Question: I am using the 'BackgroundWorker' to do some heavy stuff in the background so that the UI does not become unresponsive.
But today I noticed that when I run my program, only one of the two CPUs is being used.
Is there any way to use CPUs with the 'BackgroundWorker'?

Here is my simplified code, just if you are curious!
---
'''
private System.ComponentModel.BackgroundWorker bwPatchApplier;
this.bwPatchApplier.WorkerReportsProgress = true;
this.bwPatchApplier.DoWork += new System.ComponentModel.DoWorkEventHandler(this.bwPatchApplier_DoWork);
this.bwPatchApplier.ProgressChanged += new System.ComponentModel.ProgressChangedEventHandler(this.bwPatchApplier_ProgressChanged);
this.bwPatchApplier.RunWorkerCompleted += new System.ComponentModel.RunWorkerCompletedEventHandler(this.bwPatchApplier_RunWorkerCompleted);
'''
---
'''
private void bwPatchApplier_DoWork(object sender, DoWorkEventArgs e)
{
string pc1WorkflowName;
string pc2WorkflowName;
if (!GetWorkflowSettings(out pc1WorkflowName, out pc2WorkflowName)) return;
int progressPercentage = 0;
var weWorkspaces = (List<WEWorkspace>) e.Argument;
foreach (WEWorkspace weWorkspace in weWorkspaces)
{
using (var spSite = new SPSite(weWorkspace.SiteId))
{
foreach (SPWeb web in spSite.AllWebs)
{
using (SPWeb spWeb = spSite.OpenWeb(web.ID))
{
PrintHeader(spWeb.ID, spWeb.Title, spWeb.Url, bwPatchApplier);
try
{
for (int index = 0; index < spWeb.Lists.Count; index++)
{
SPList spList = spWeb.Lists[index];
if (spList.Hidden) continue;
string listName = spList.Title;
if (listName.Equals("PC1") || listName.Equals("PC2"))
{
#region STEP 1
// STEP 1: Remove Workflow
#endregion
#region STEP 2
// STEP 2: Add Events: Adding & Updating
#endregion
}
if ((uint) spList.BaseTemplate == 10135 || (uint) spList.BaseTemplate == 10134)
{
#region STEP 3
// STEP 3: Configure Custom AssignedToEmail Property
#endregion
#region STEP 4
if (enableAssignToEmail)
{
// STEP 4: Install AssignedTo events to Work lists
}
#endregion
}
#region STEP 5
// STEP 5 Install Notification Events
#endregion
#region STEP 6
// STEP 6 Install Report List Events
#endregion
progressPercentage += TotalSteps;
UpdatePercentage(progressPercentage, bwPatchApplier);
}
}
catch (Exception exception)
{
progressPercentage += TotalSteps;
UpdatePercentage(progressPercentage, bwPatchApplier);
}
}
}
}
}
PrintMessage(string.Empty, bwPatchApplier);
PrintMessage("*** Process Completed", bwPatchApplier);
UpdateStatus("Process Completed", bwPatchApplier);
}
'''
---
Thanks a lot for looking into this :)
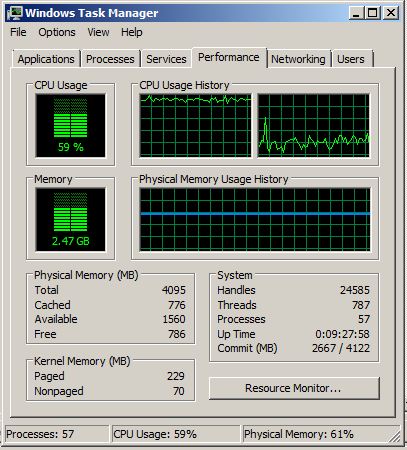
Answer: The 'BackgroundWorker' does its work within a single background (ThreadPool) thread. As such, if it's computationally heavy, it'll use one CPU heavily. The UI thread is still running on the second, but is probably (like most user interface work) spending almost all of its time idle waiting for input (which is a good thing).
If you want to split your work up to use more than one CPU, you'll need to use some other techniques. This could be multiple 'BackgroundWorker' components, each doing some work, or using the ThreadPool directly. Parallel programming has been simplified in .NET 4 via the TPL, which is likely a very good option. For details, you can see <URL>.